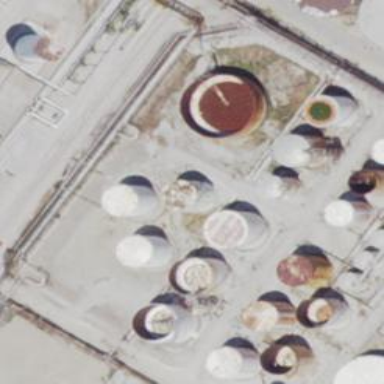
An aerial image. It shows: Storage tank that is man-made.